This continuous-wavelet-transform scalogram was computed from a bearing vibration snapshot. Based on the visible evidence, which condition applies: normal, inner_race, outer_race, ball?
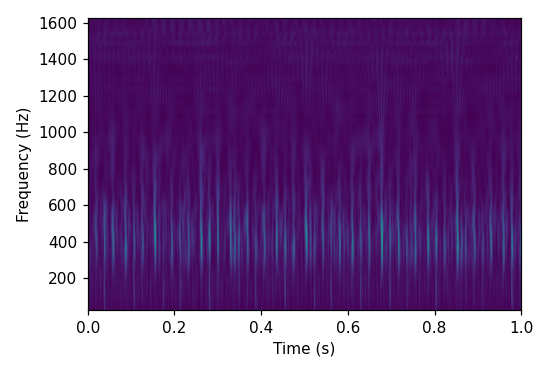
Answer: outer_race